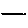
Label: line